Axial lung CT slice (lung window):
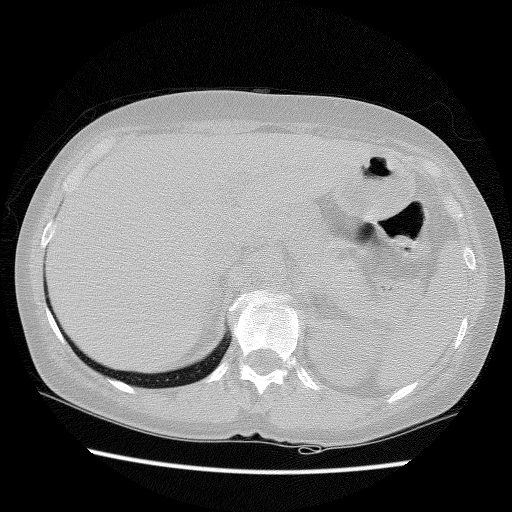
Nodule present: no